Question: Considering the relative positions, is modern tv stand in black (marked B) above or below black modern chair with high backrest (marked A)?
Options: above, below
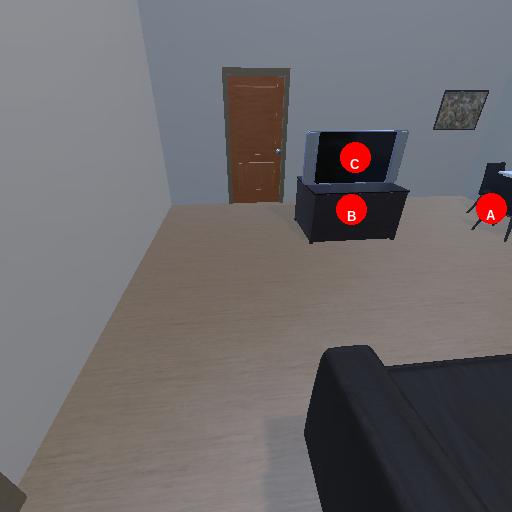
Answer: above